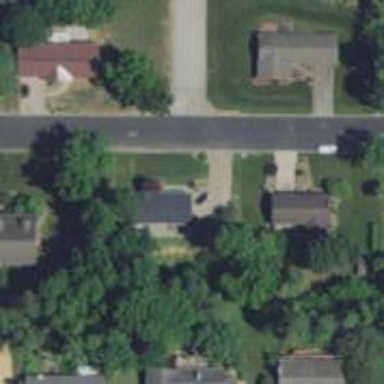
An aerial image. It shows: Residential road.